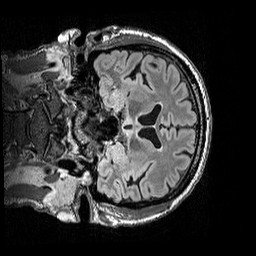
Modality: FLAIR
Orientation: coronal
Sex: male
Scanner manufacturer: siemens
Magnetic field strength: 3 T
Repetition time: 5 s
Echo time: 0.395 s